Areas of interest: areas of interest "Transportation stations"
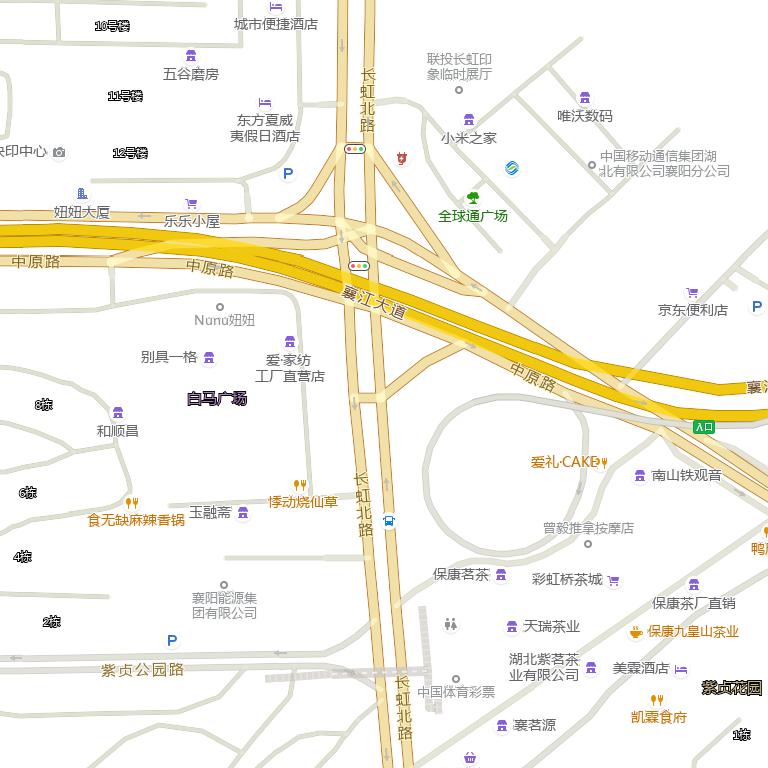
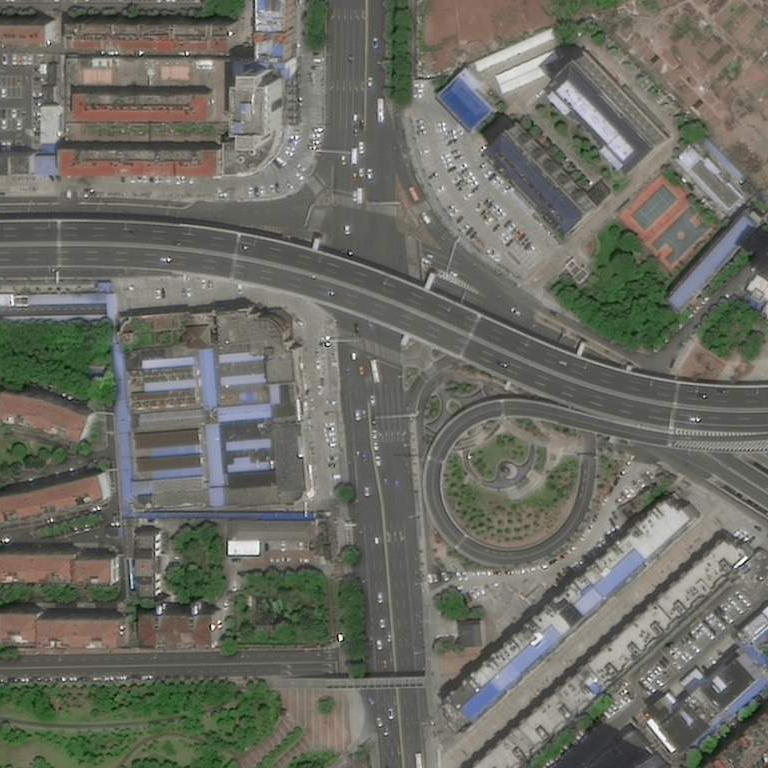